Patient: sex M, age 26
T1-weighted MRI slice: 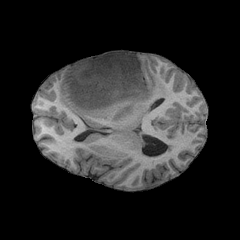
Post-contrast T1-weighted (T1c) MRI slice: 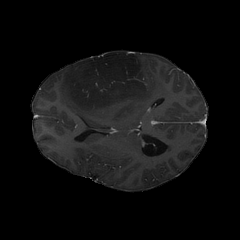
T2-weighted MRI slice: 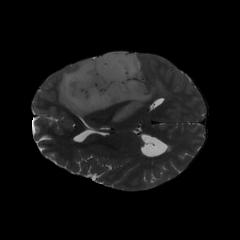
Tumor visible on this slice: yes
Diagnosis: Astrocytoma, IDH-mutant
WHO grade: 3